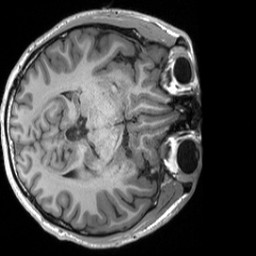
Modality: T1w
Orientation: axial
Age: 27
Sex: male
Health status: healthy
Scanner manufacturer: siemens
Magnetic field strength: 3 T
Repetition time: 2 s
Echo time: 0.00232 s